Aerial crown-view tile of a tropical tree (Barro Colorado Island, Panama), acquired 20250915:
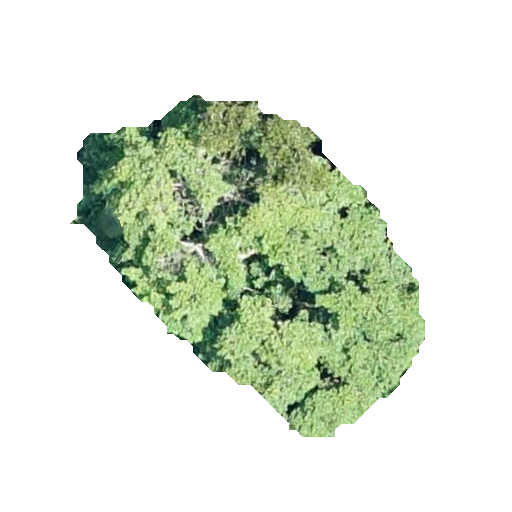
Species: Tabernaemontana arborea
GBIF accepted scientific name: Tabernaemontana arborea
Crown area: 106.332 m²